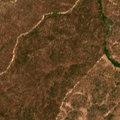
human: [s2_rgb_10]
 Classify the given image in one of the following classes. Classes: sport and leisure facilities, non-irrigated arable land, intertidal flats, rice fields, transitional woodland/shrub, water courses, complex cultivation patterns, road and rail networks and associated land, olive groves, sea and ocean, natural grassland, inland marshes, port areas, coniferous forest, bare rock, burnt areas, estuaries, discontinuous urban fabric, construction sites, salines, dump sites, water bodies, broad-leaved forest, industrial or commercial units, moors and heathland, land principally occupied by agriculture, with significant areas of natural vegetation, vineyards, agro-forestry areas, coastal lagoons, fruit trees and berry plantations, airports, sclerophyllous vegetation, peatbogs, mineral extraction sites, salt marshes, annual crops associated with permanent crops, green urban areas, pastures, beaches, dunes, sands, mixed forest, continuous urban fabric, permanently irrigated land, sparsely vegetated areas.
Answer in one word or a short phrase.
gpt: agro-forestry areas